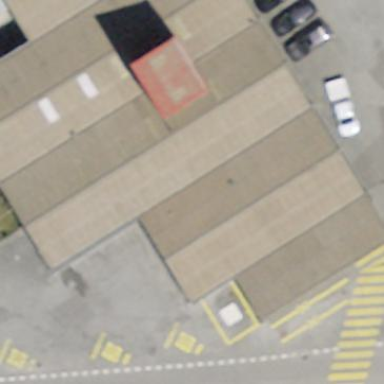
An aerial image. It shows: Transportation building that serves as station for both public transport and aerialway.